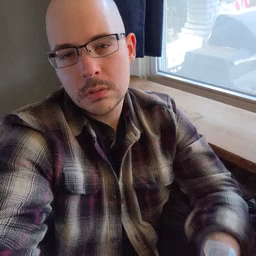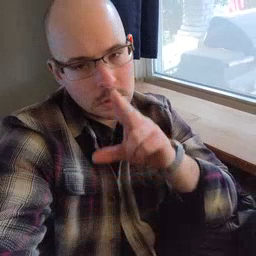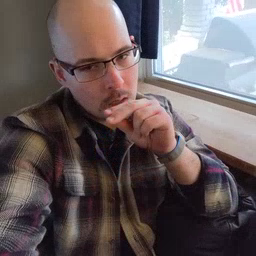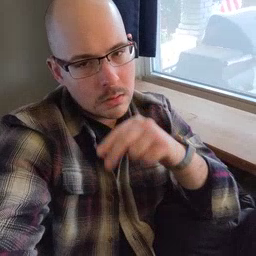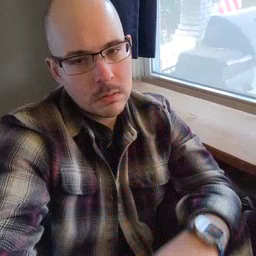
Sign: duck